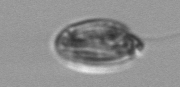
Label: Katodinium_or_Torodinium